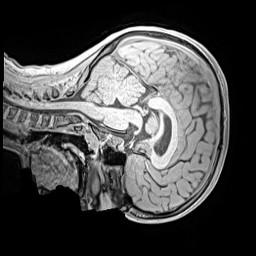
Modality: MP2RAGE
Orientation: sagittal
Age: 12
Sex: female
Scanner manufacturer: siemens
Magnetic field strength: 3 T
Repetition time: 4 s
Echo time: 0.00299 s